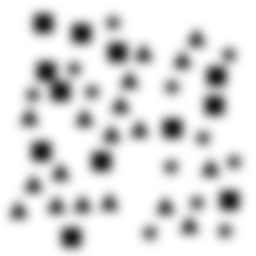
Squares: 12
Triangles: 18
Stars: 12
Total shapes: 42